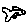
Label: fish